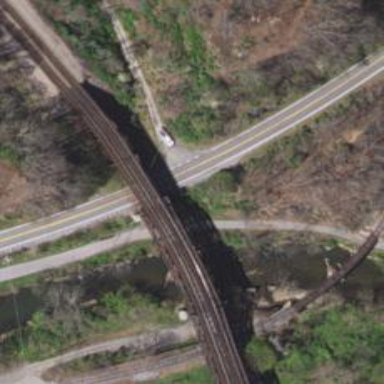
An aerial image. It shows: Bridge over railway line.